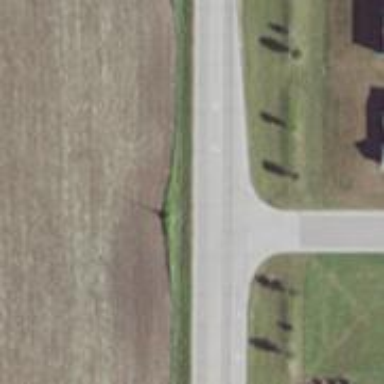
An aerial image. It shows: Tertiary road.